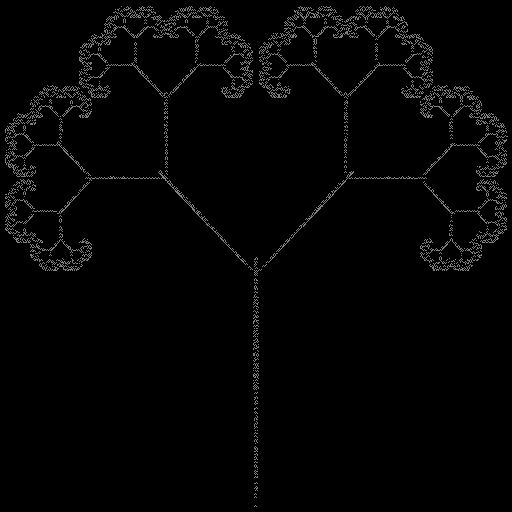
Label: sticks